Interaction volume radius: 5 \u00c5
Interaction volume height: 10 \u00c5
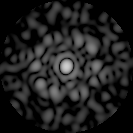
Disorder parameter: 0.854